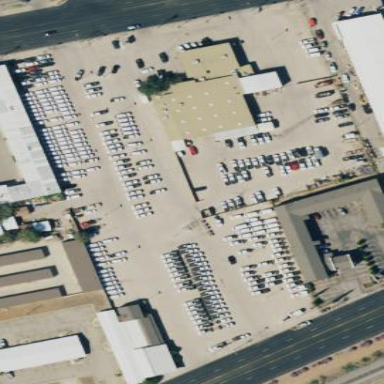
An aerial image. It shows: Car shop.